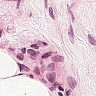
Metastatic tissue present: no